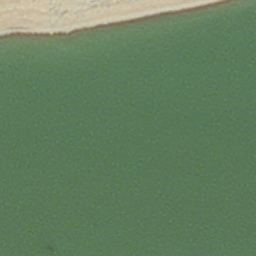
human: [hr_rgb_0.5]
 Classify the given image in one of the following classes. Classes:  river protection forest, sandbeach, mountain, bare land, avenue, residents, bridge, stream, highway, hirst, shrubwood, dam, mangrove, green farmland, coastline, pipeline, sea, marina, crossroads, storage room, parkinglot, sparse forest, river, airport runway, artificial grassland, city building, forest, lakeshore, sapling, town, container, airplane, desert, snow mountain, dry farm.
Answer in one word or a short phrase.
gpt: hirst